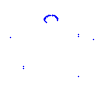
Particle: proton